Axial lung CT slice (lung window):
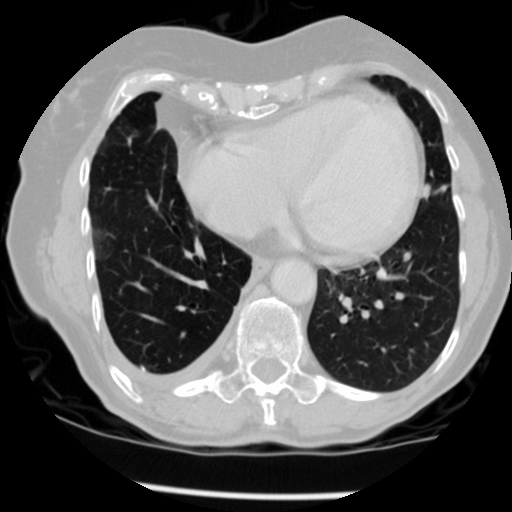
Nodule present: no